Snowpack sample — Loveland Pass, Silver Plume, Colorado, USA (2/11/26, 12:00 PM MST)
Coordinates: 39.663, -105.886
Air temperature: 35 °F
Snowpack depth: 82 cm
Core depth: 10 cm
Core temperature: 17.6 °F
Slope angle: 13°, slope face: 12°
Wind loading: high
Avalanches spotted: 1
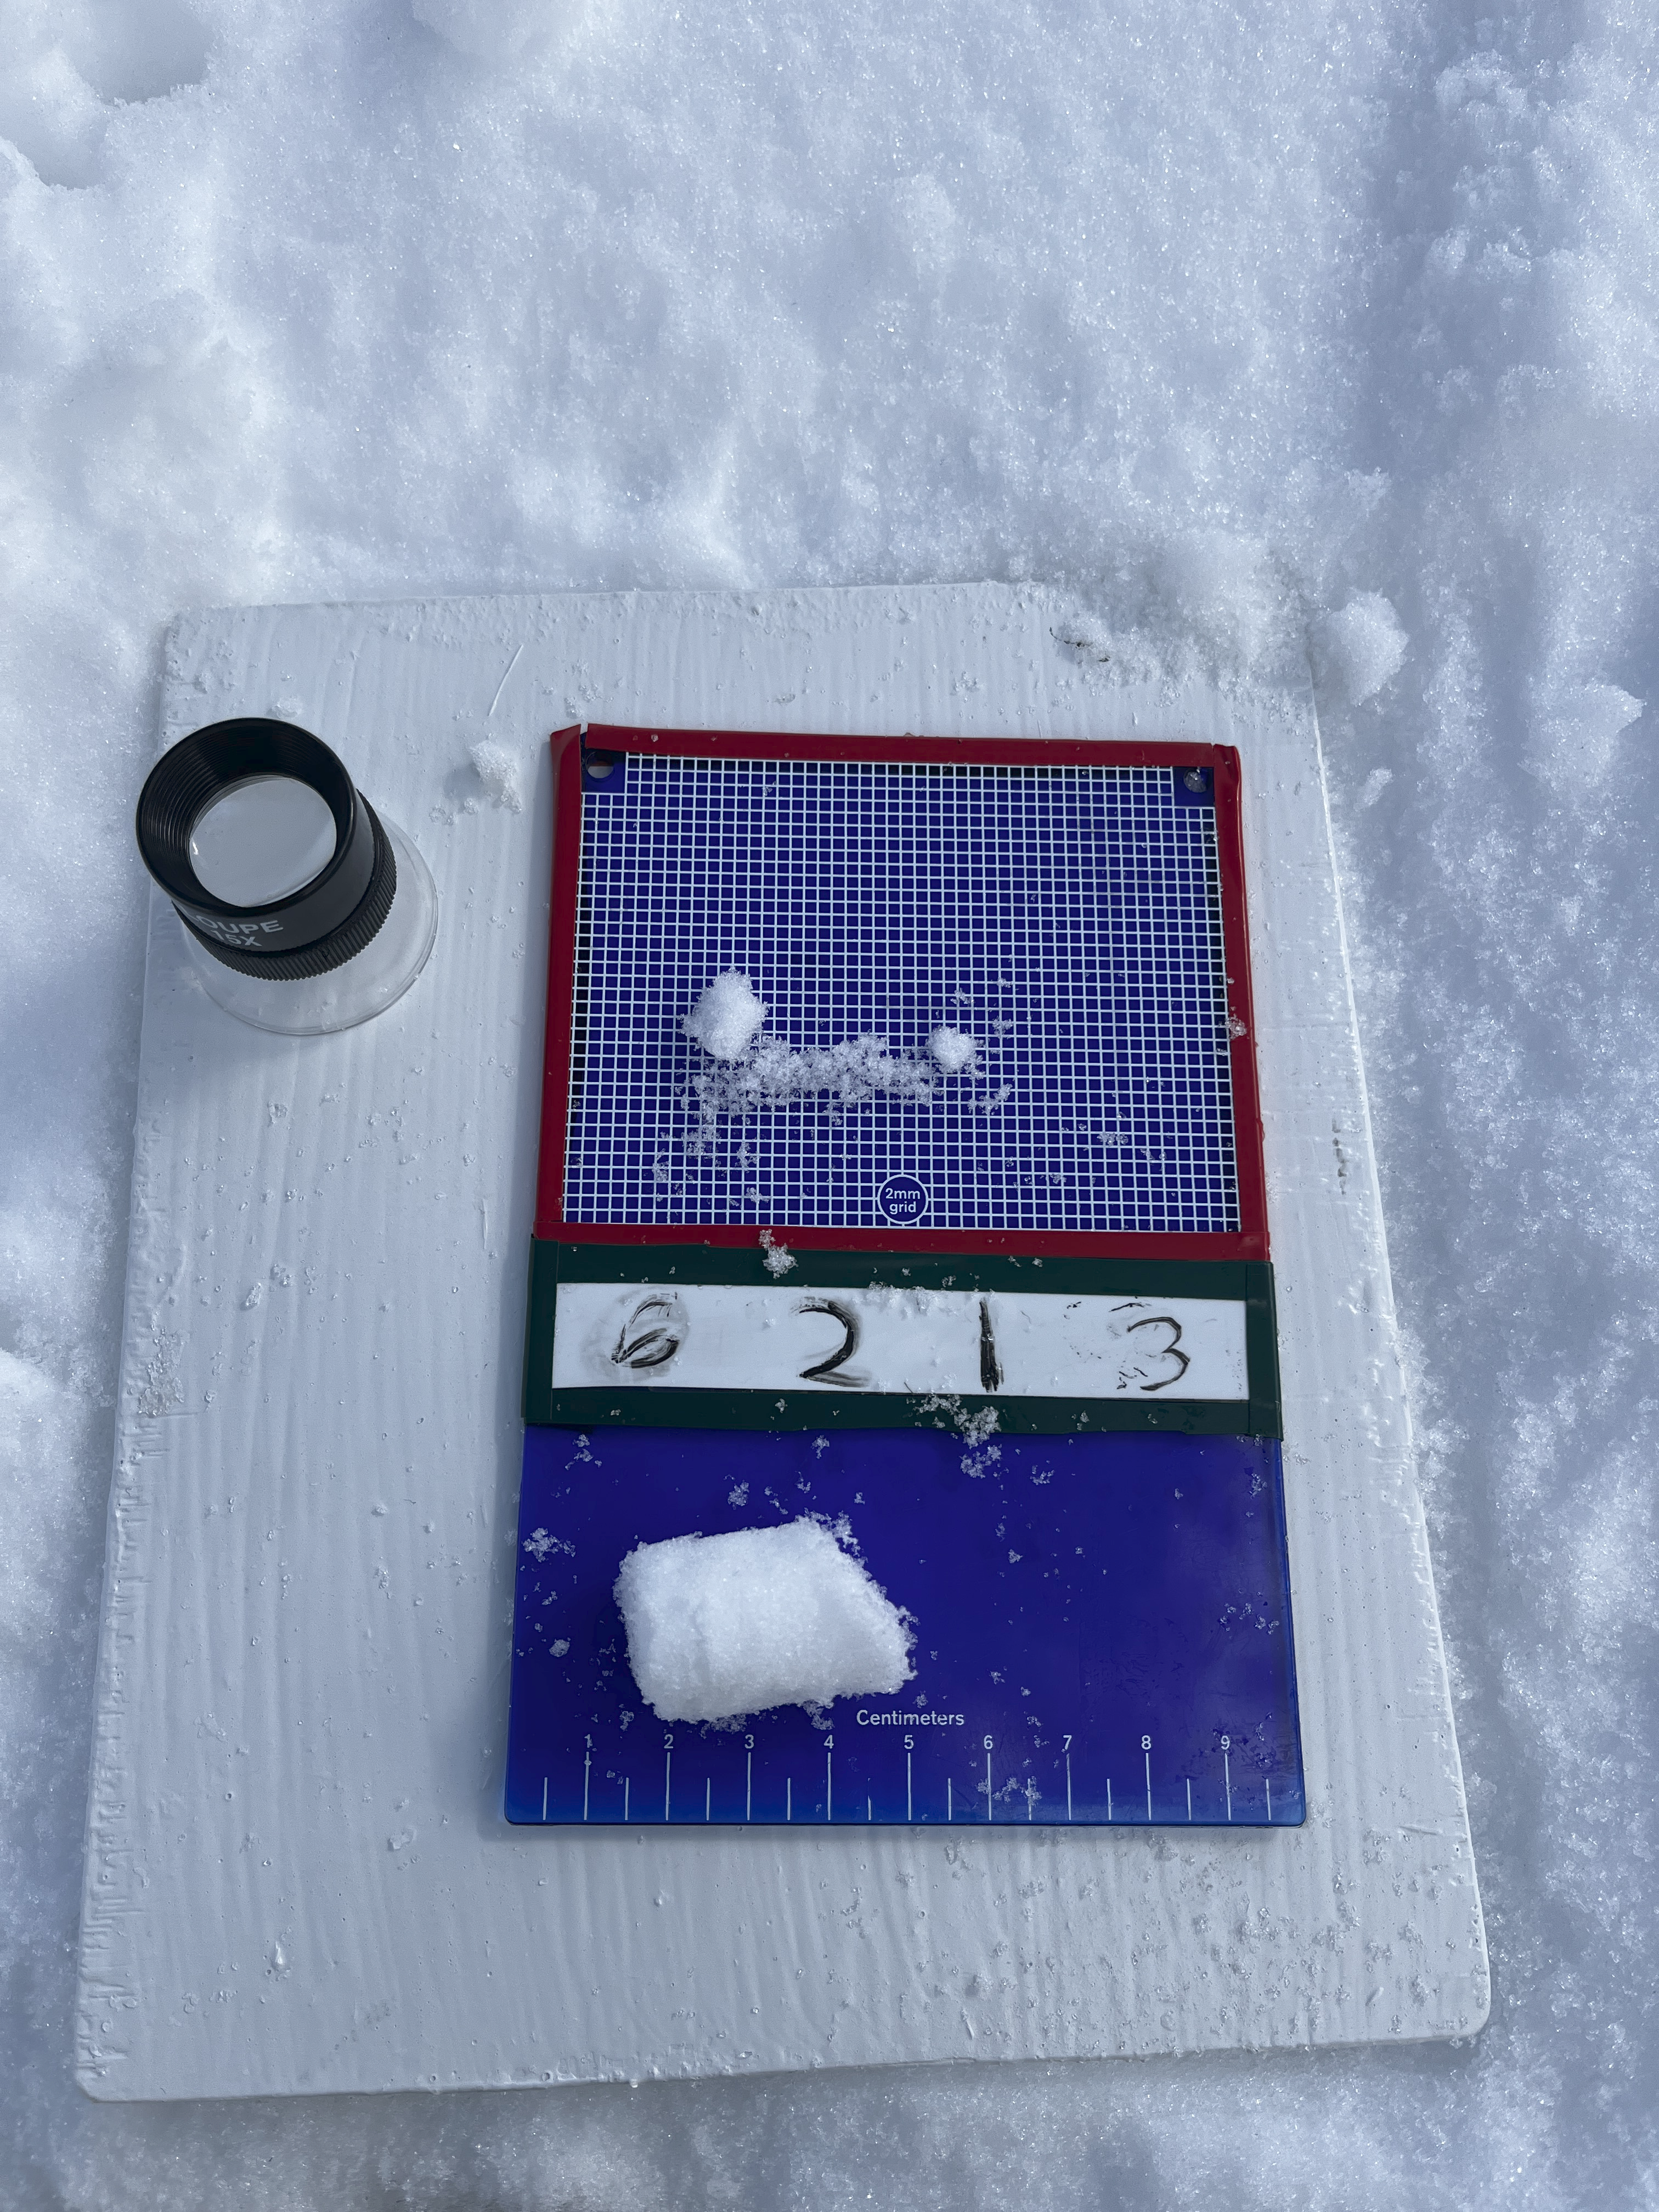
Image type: crystal_card
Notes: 1 small avalanche spotted on the north side of the bowl, lots of wind loading